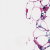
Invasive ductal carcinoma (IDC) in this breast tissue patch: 0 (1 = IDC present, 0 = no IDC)